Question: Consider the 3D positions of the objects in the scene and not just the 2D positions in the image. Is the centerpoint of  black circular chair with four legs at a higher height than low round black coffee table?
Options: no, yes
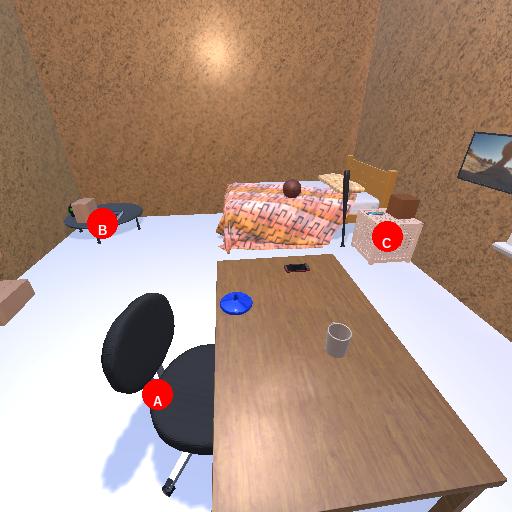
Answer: no